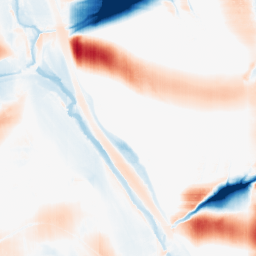
Category: morphological
Decomposition family: morphological_square
Decomposition parameters: operation: average
size: 50
Upsampling method: quintic
Upsampling parameters: scale: 2
Upsampling scale: 2